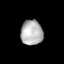
Tissue: lung
Cell type: Myeloid cells
Senescence score: 0.2327
Nuclear area (px): 543
Mean DAPI intensity: 177.56